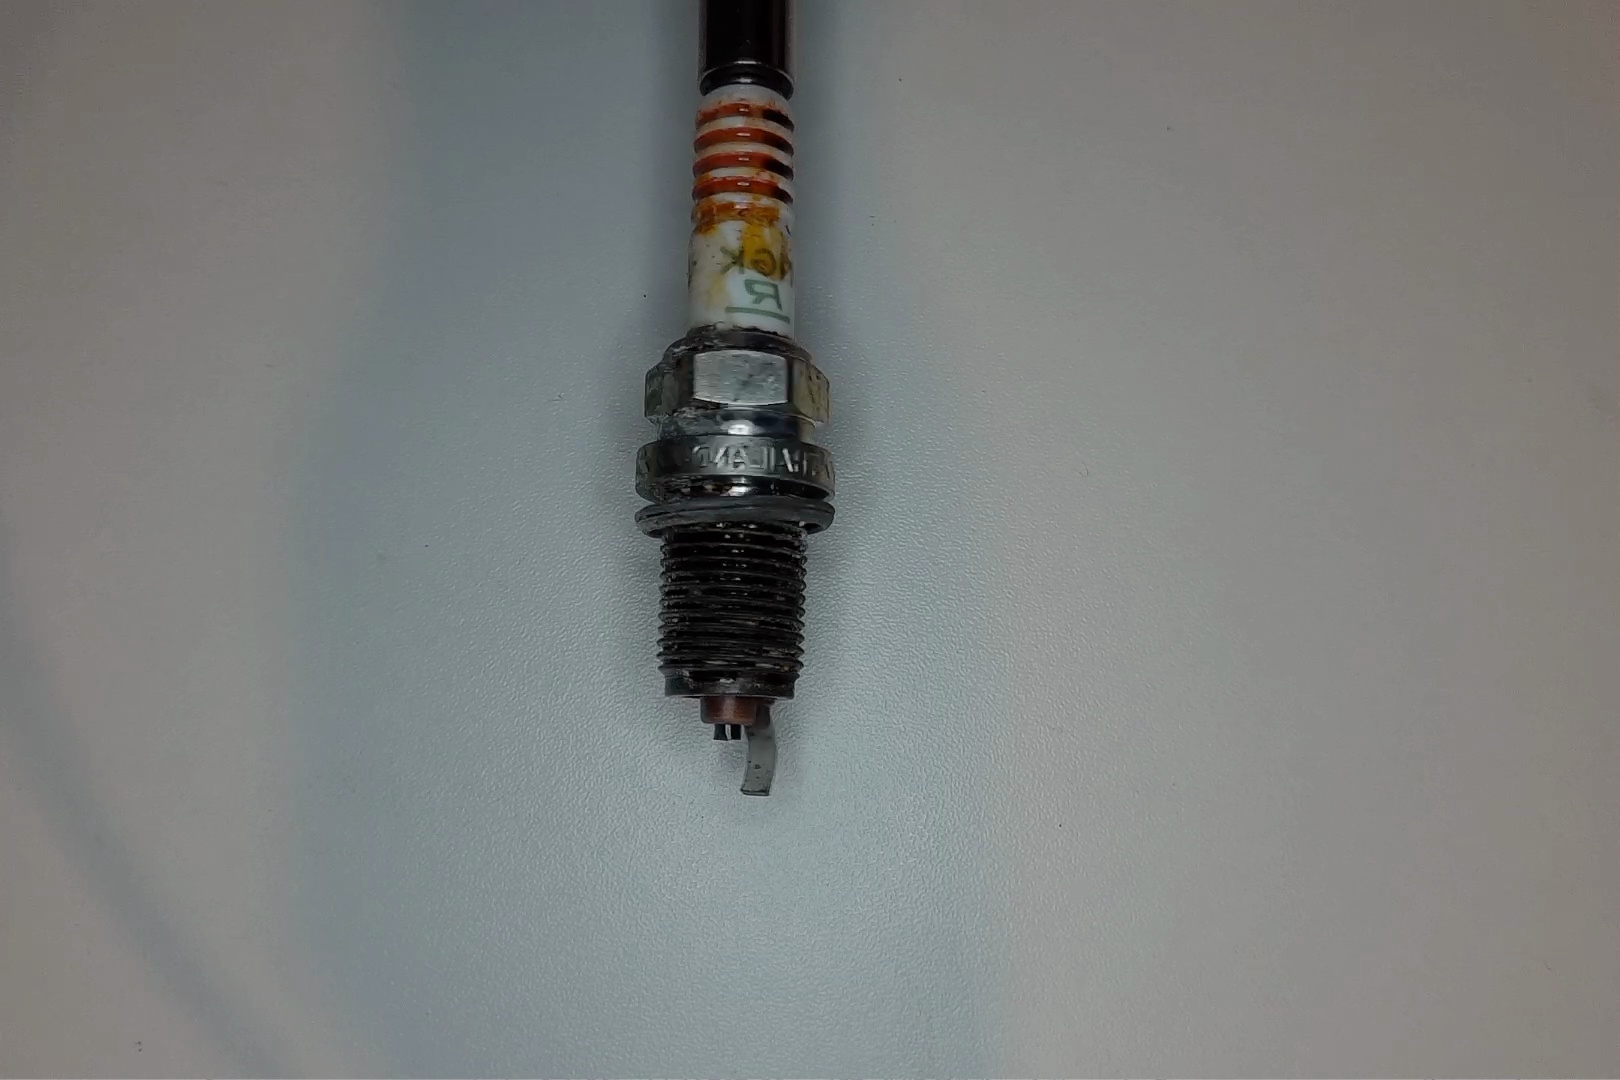
Label: anomaly